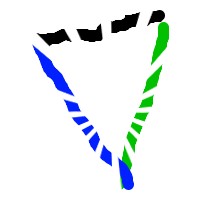
Shape: triangle